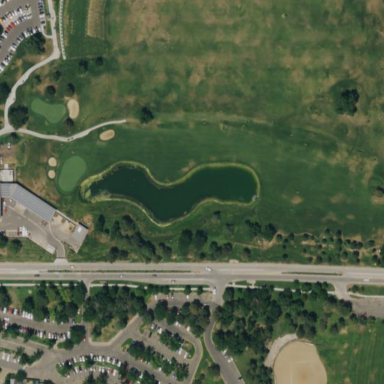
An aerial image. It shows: Scenic golf fairway.